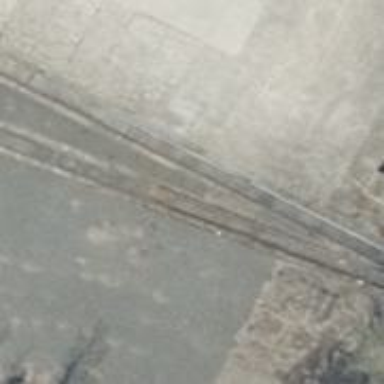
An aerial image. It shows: Level crossing along the railway.